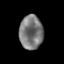
Tissue: prostate
Cell type: T cells
Senescence score: 0.3594
Nuclear area (px): 778
Mean DAPI intensity: 121.848